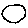
Label: moon